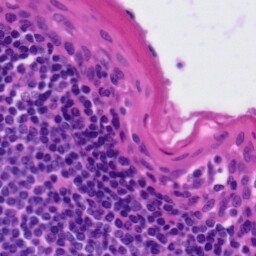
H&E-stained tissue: Tonsil